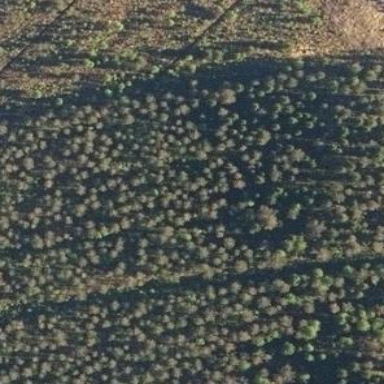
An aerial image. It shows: Woodland with needle-leaved trees.